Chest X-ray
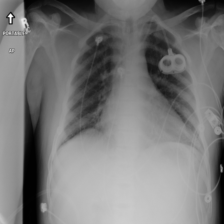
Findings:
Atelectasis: negative
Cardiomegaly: negative
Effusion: negative
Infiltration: negative
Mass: negative
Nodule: negative
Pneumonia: negative
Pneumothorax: negative
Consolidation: negative
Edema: negative
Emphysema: negative
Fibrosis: negative
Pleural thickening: negative
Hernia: negative